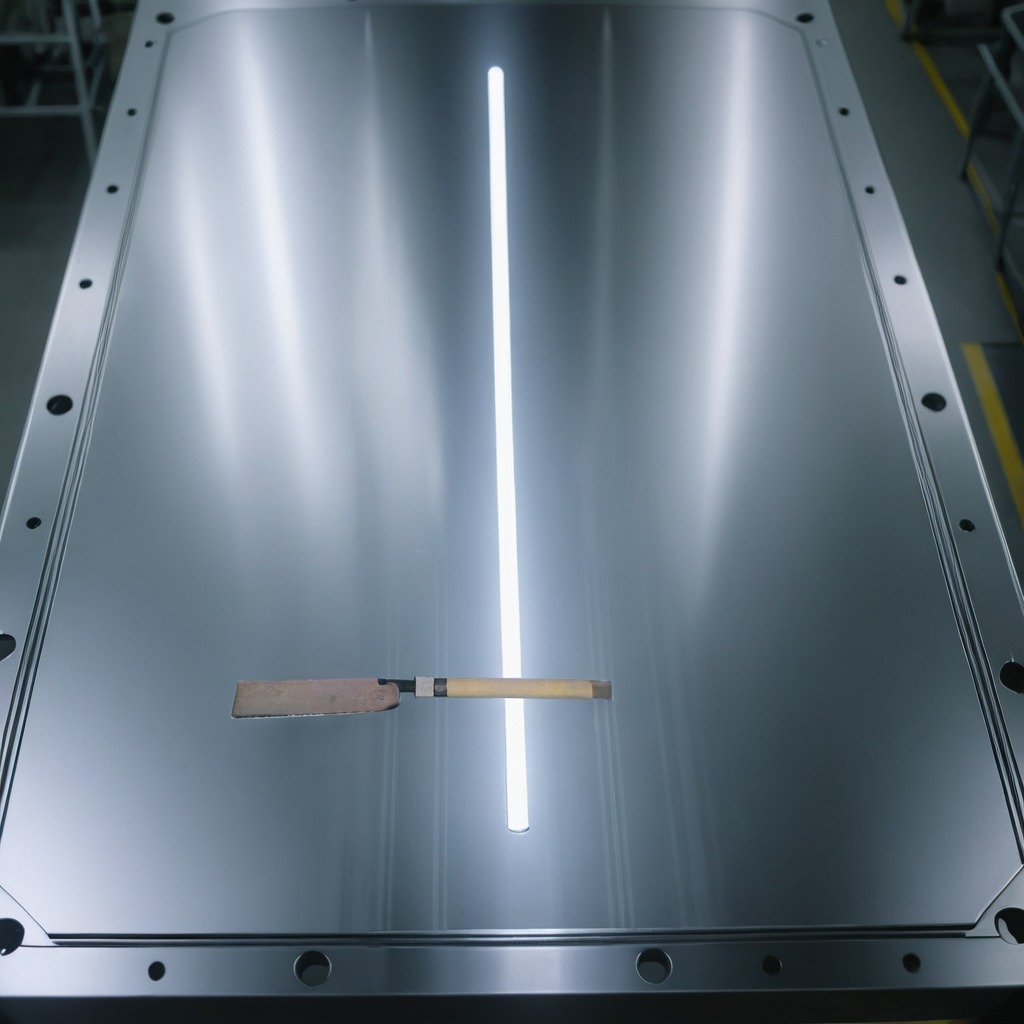
A handheld metal saw is lying on the metal table.